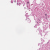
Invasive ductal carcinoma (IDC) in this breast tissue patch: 0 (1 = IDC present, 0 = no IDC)